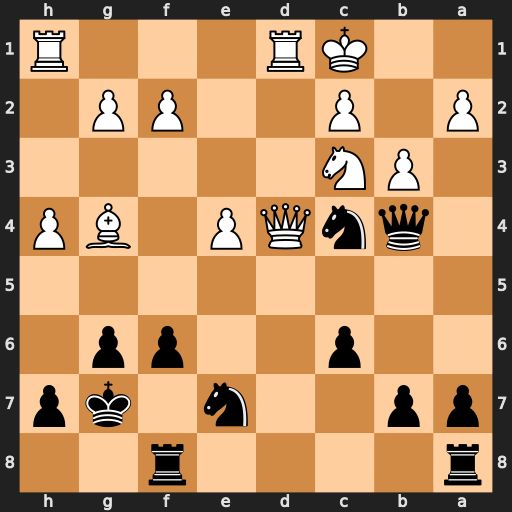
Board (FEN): r4r2/pp2n1kp/2p2pp1/8/1qnQP1BP/1PN5/P1P2PP1/2KR3R
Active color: b
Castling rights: -
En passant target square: -
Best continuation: Qa3+ Kb1 Qb2#